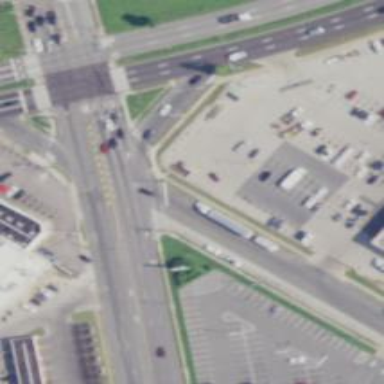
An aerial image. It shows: Road with stop sign.